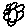
Label: flower